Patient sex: M
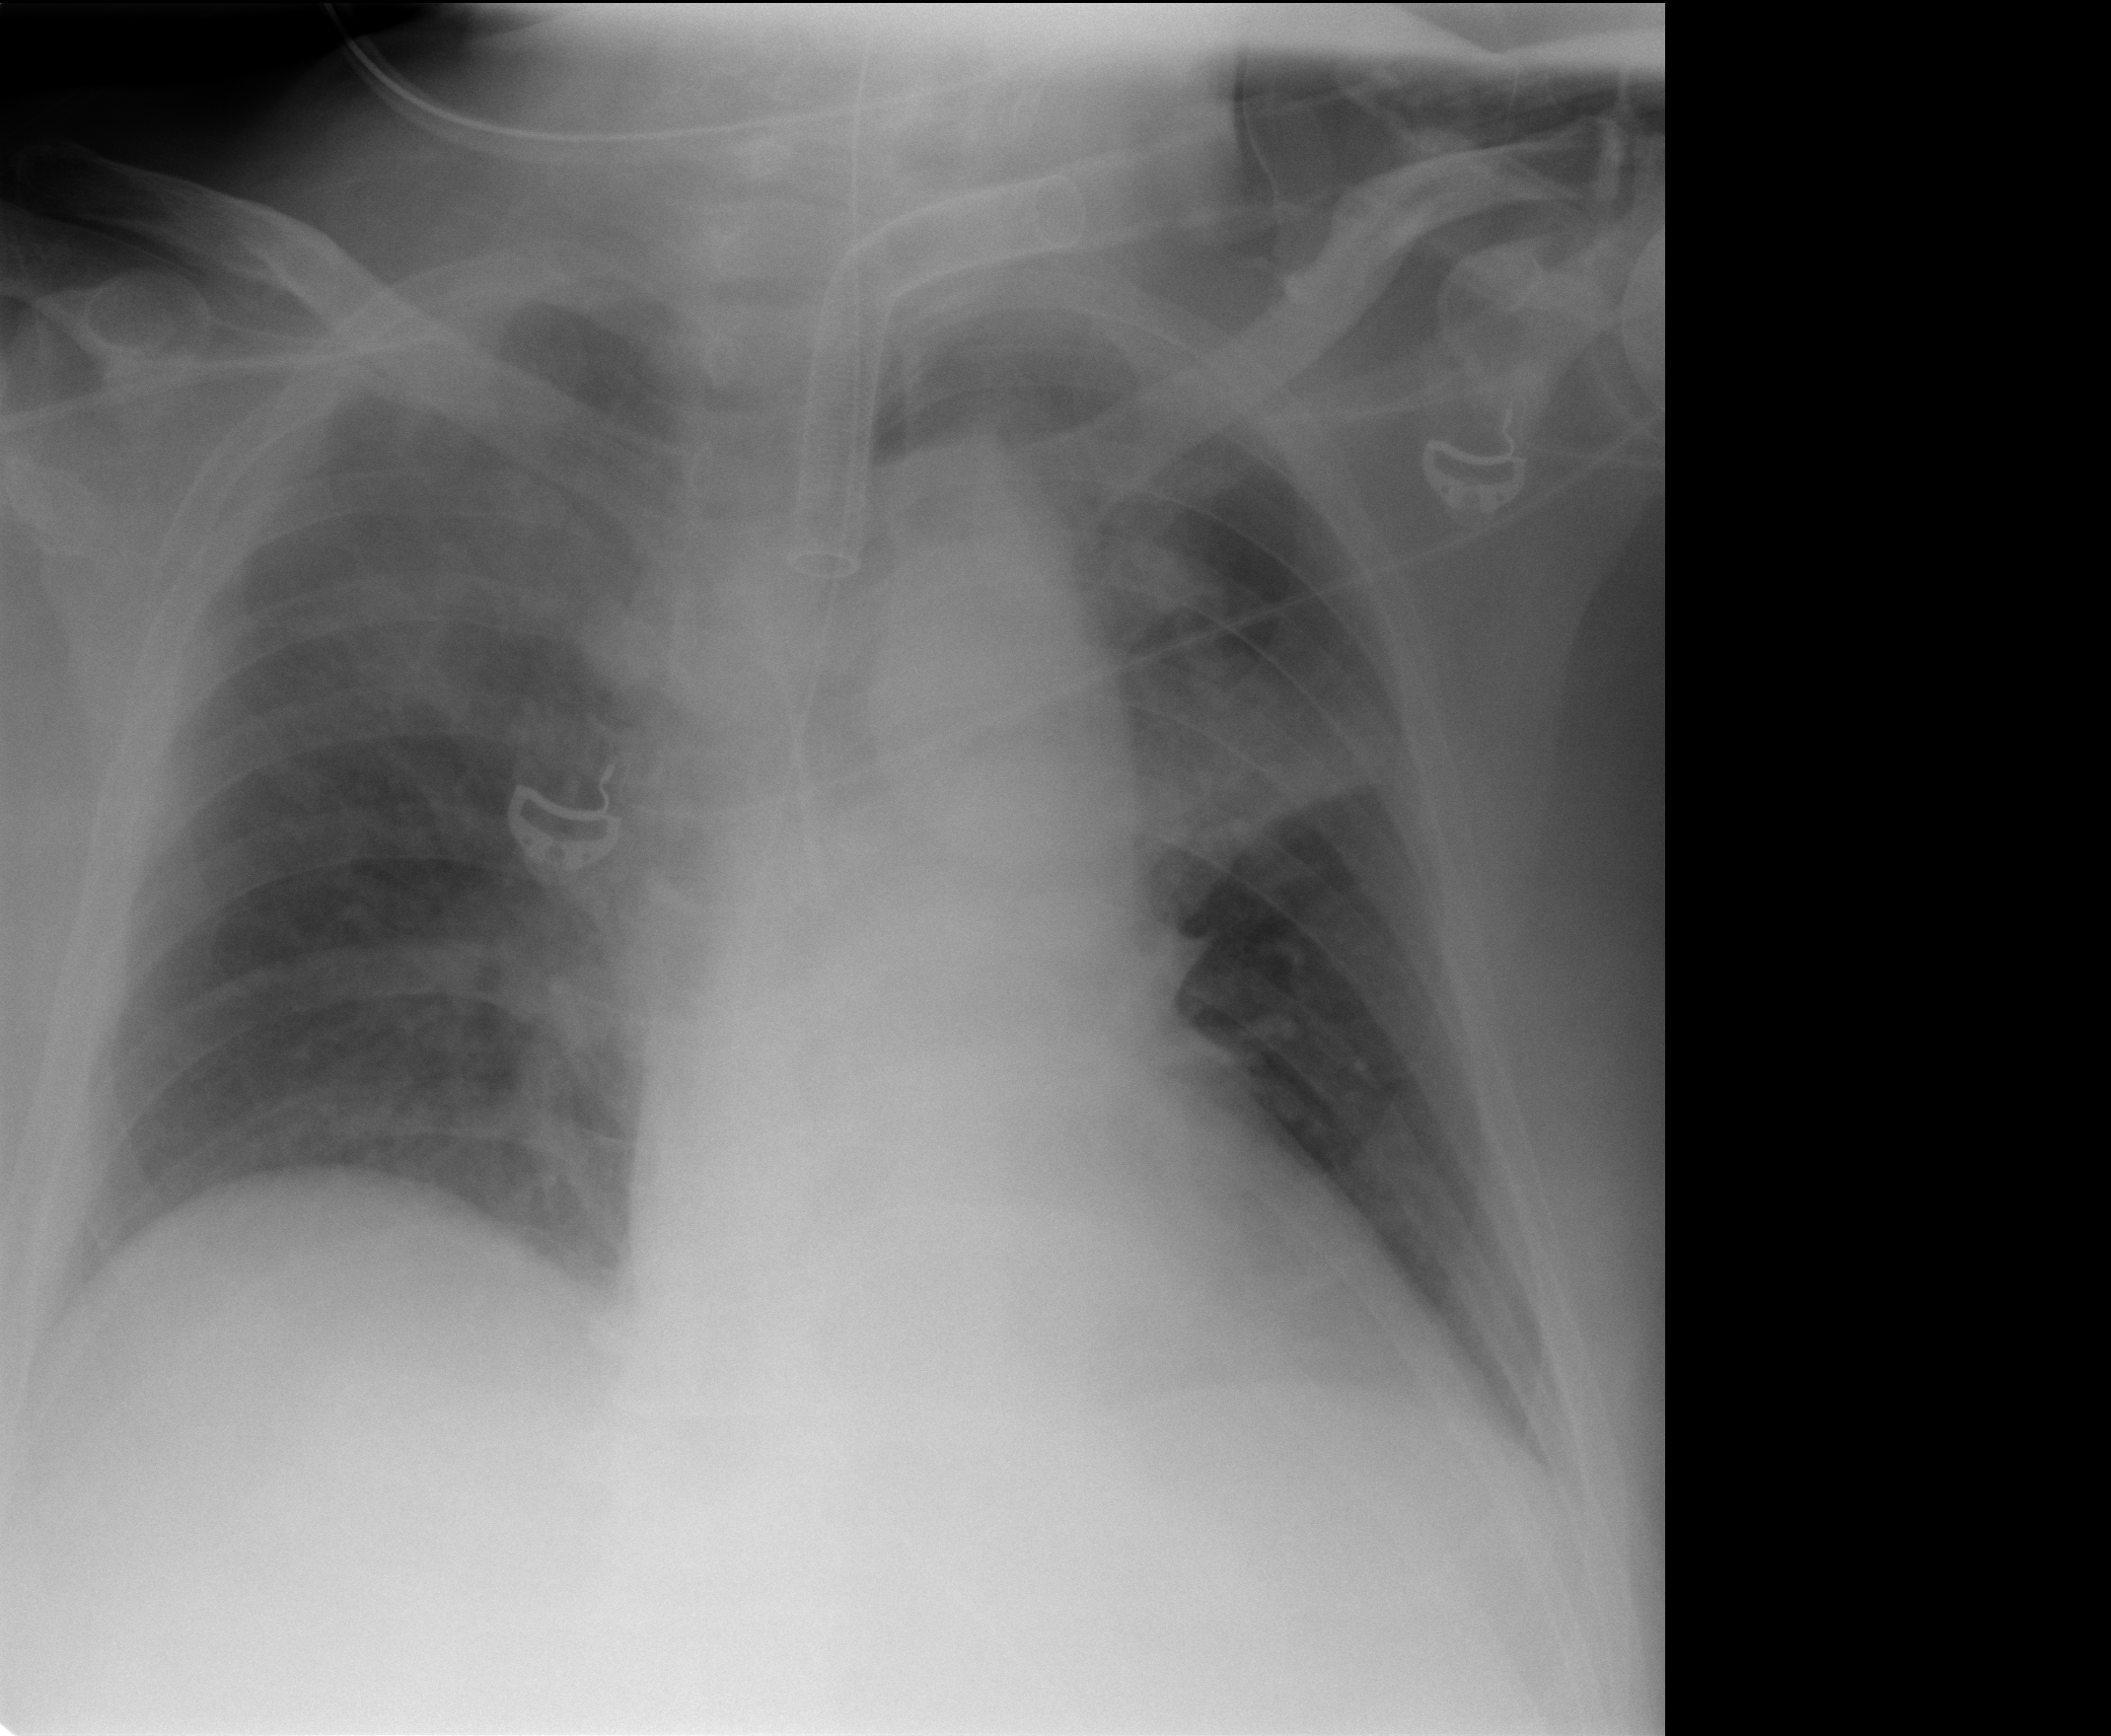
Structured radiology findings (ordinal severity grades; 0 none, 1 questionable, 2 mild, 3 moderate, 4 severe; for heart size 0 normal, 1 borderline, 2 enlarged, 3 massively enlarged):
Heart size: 0
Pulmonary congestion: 0
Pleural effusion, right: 0
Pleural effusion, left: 2
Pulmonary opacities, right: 3
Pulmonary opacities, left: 2
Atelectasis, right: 3
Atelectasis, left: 3